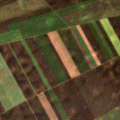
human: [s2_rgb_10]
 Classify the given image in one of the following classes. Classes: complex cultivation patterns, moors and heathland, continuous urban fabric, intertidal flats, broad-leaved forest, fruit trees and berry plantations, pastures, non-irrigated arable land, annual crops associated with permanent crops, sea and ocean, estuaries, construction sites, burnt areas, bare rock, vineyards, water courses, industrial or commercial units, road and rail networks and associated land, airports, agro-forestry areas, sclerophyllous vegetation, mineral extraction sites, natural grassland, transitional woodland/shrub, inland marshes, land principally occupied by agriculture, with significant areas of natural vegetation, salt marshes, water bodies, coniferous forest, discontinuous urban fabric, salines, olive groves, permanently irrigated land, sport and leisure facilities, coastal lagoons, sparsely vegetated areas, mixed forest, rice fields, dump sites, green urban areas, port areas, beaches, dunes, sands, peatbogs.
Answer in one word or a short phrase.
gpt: non-irrigated arable land